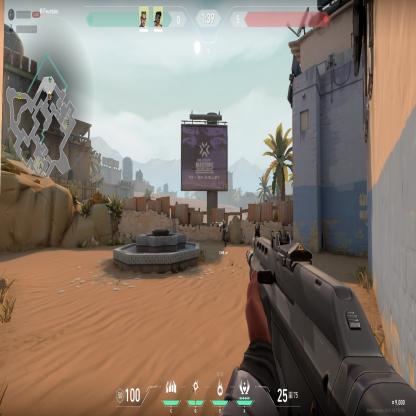
Label: teammate